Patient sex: M
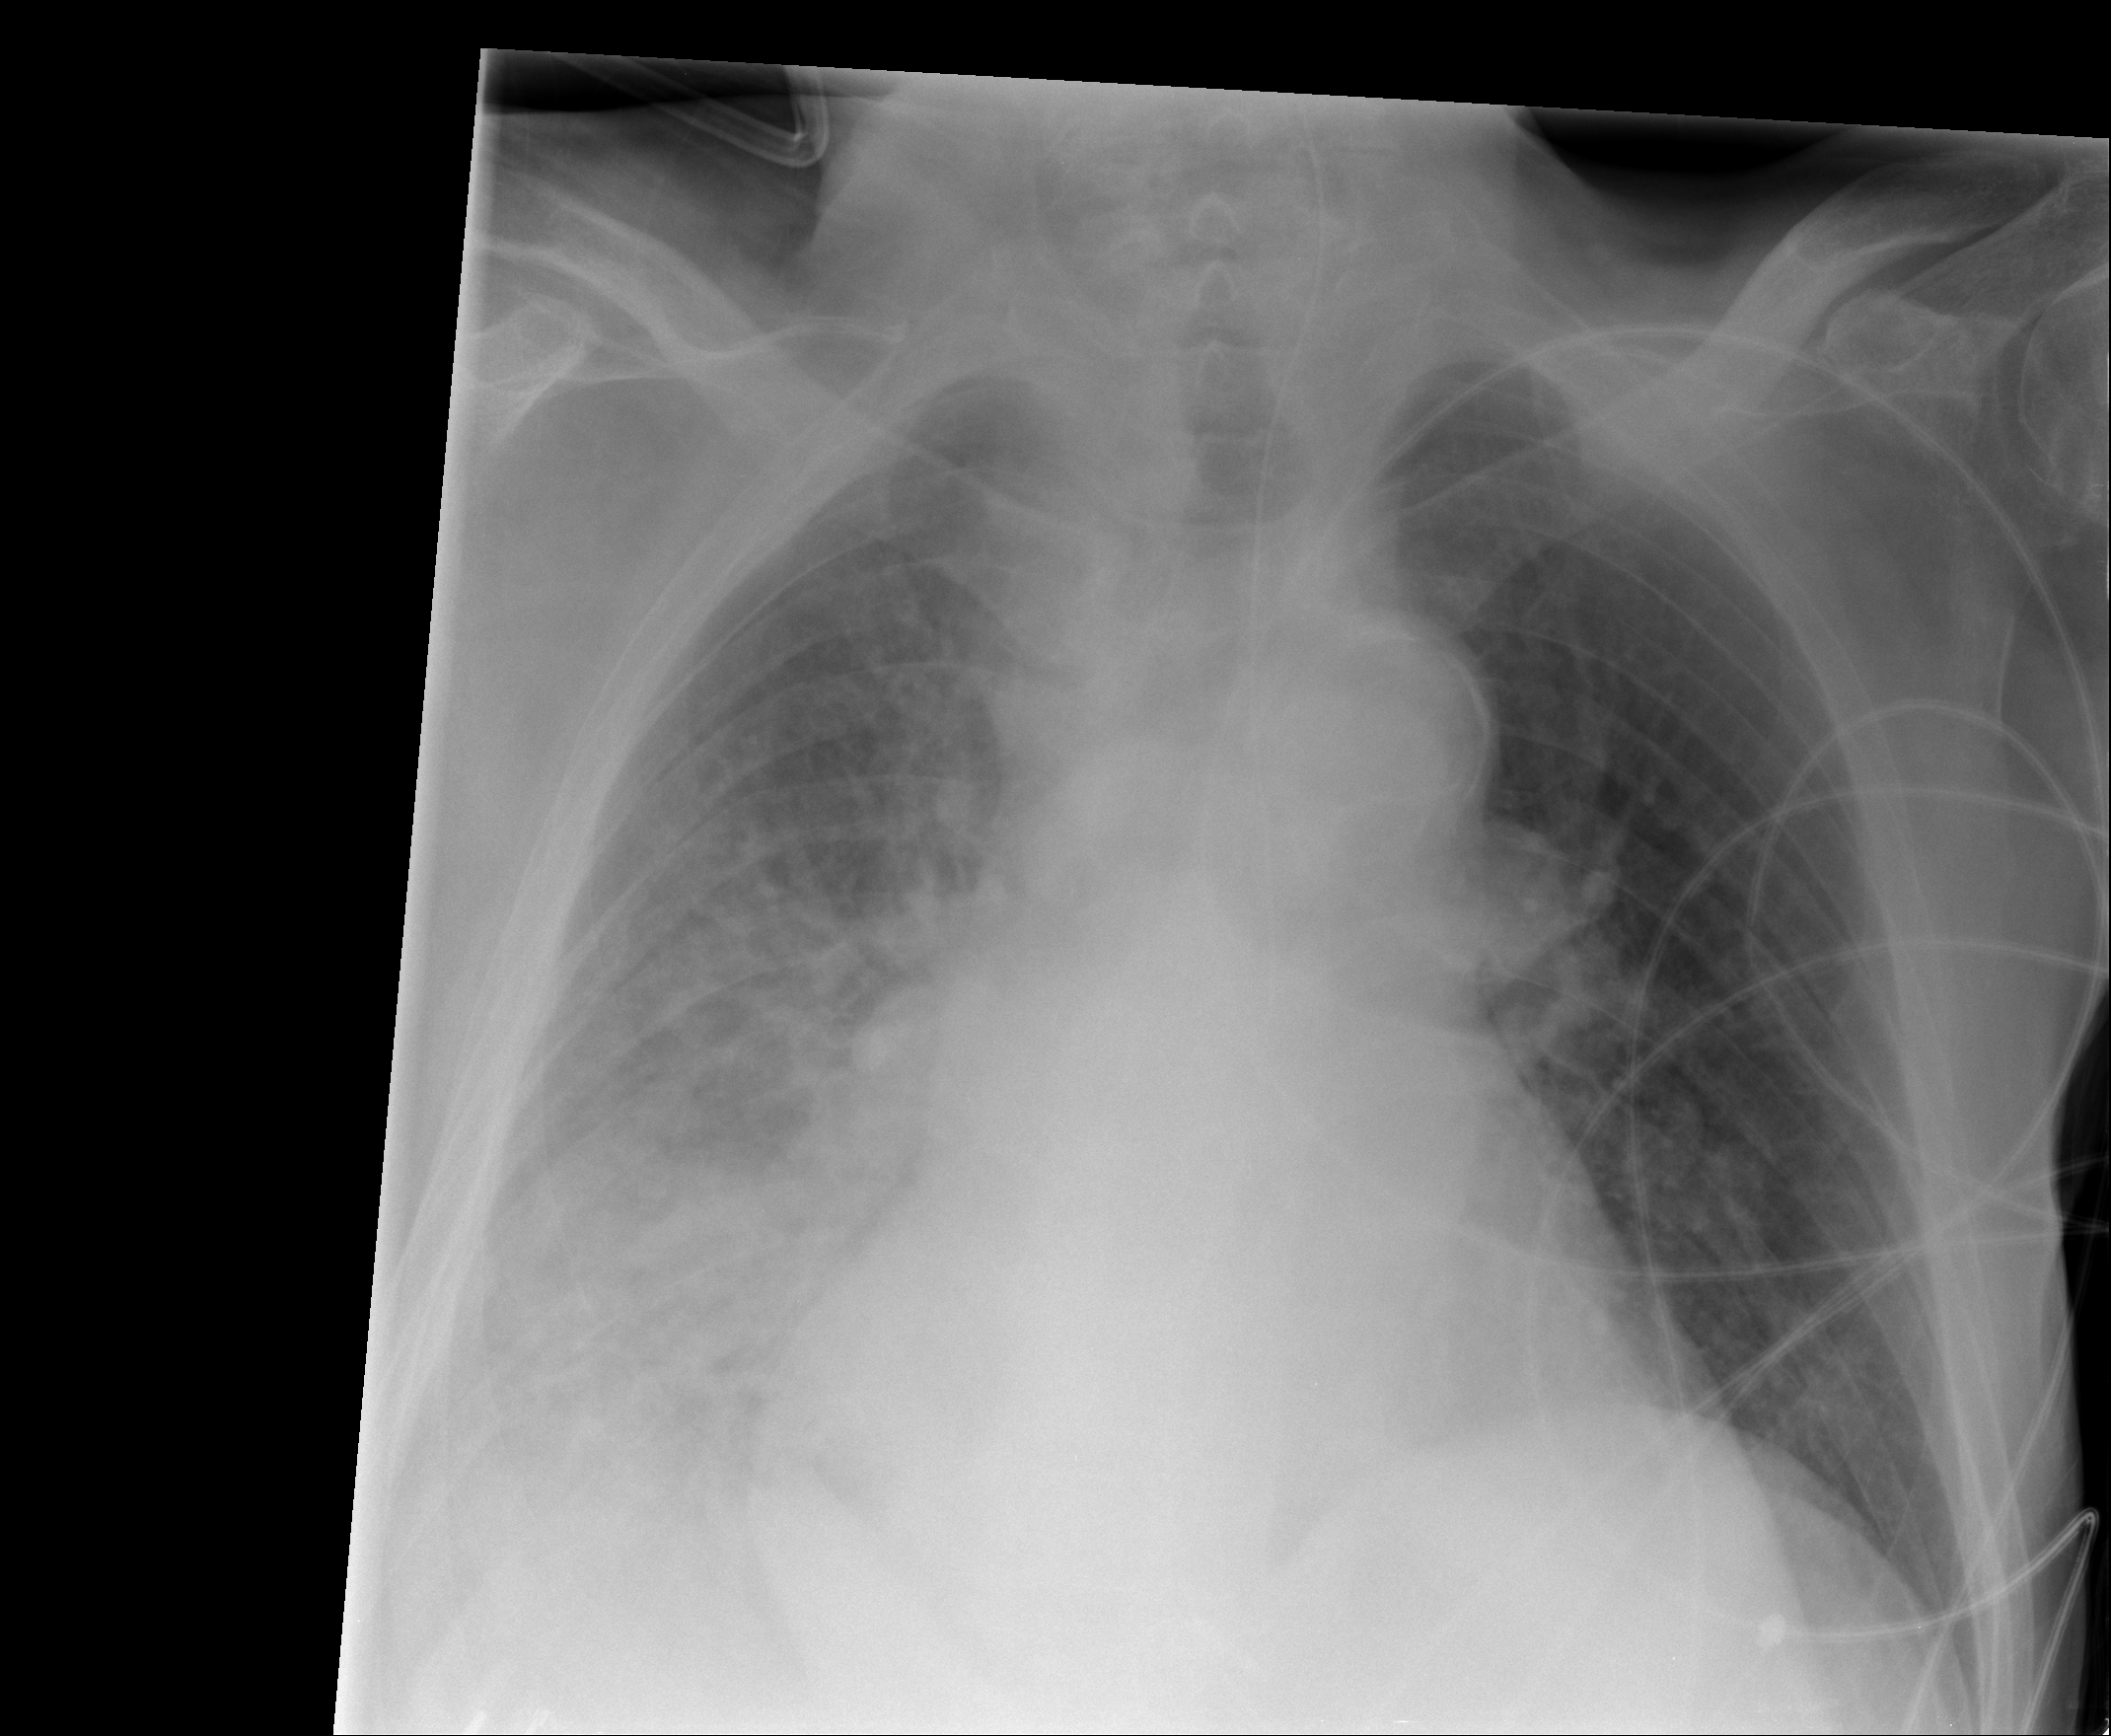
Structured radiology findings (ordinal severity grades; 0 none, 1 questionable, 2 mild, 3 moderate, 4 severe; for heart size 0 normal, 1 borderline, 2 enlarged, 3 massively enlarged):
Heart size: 3
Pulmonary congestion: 2
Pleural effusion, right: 2
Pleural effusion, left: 0
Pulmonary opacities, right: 2
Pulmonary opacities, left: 0
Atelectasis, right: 2
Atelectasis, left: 0